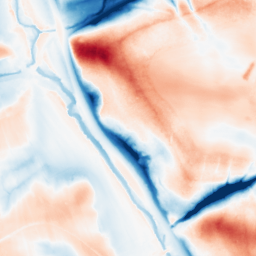
Category: classical
Decomposition family: gaussian_anisotropic
Decomposition parameters: sigma_x: 10
sigma_y: 20
Upsampling method: cubic_mitchell
Upsampling parameters: scale: 2
Upsampling scale: 2